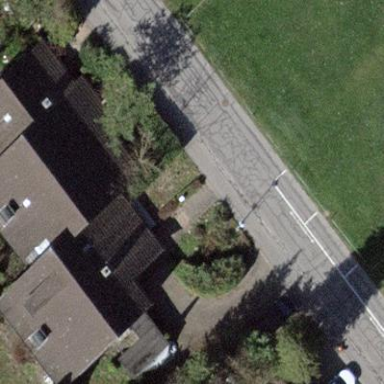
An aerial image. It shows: Terrace building.